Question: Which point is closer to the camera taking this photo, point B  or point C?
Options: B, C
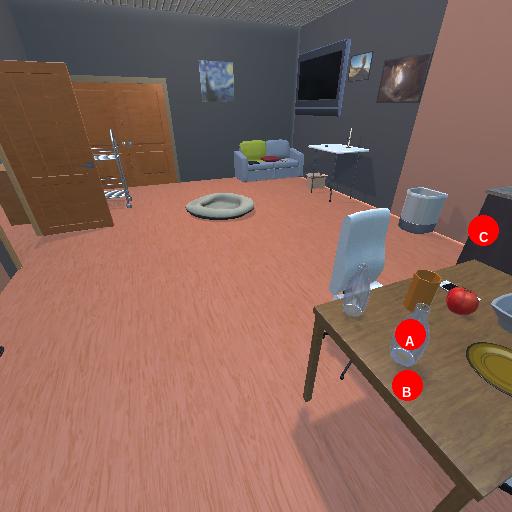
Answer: B